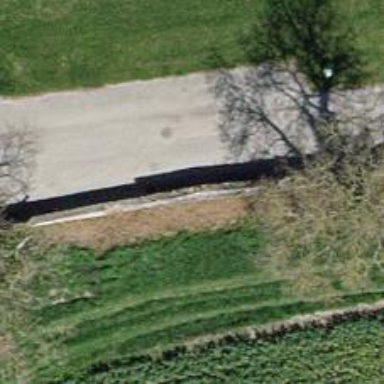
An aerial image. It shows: Wall is shown in the image.